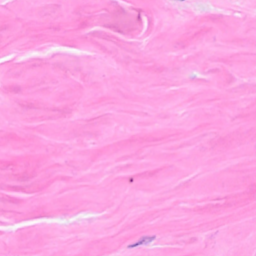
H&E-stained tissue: Breast